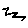
Label: zigzag